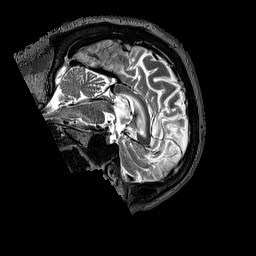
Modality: T2w
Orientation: sagittal
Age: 48
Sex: male
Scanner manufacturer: siemens
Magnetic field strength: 3 T
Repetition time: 3.2 s
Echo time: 0.567 s